Aerial crown-view tile of a tropical tree (Barro Colorado Island, Panama), acquired 20250317:
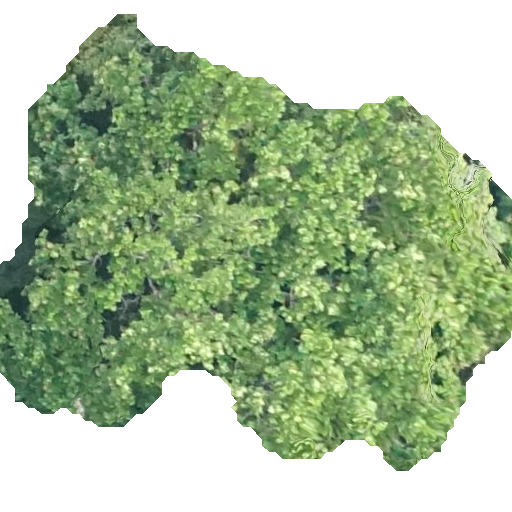
Species: Anacardium excelsum
GBIF accepted scientific name: Anacardium excelsum
Crown area: 255.782 m²